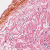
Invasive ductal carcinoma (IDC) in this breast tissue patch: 0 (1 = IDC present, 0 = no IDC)